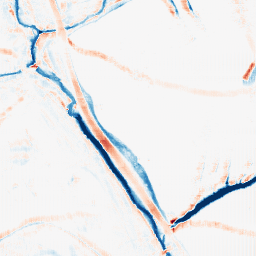
Category: morphological
Decomposition family: morphological_rect
Decomposition parameters: operation: average
width: 10
height: 10
Upsampling method: fft_zeropad
Upsampling parameters: scale: 4
Upsampling scale: 4